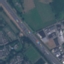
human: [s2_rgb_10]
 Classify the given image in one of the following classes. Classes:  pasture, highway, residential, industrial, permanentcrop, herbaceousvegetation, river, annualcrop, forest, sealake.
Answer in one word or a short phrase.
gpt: Highway